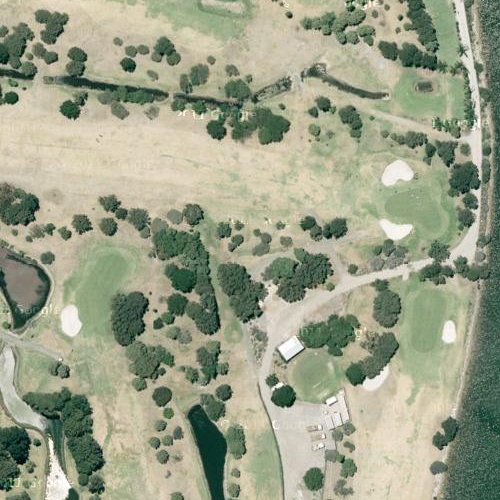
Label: sydney